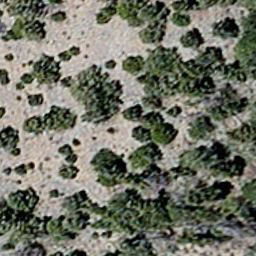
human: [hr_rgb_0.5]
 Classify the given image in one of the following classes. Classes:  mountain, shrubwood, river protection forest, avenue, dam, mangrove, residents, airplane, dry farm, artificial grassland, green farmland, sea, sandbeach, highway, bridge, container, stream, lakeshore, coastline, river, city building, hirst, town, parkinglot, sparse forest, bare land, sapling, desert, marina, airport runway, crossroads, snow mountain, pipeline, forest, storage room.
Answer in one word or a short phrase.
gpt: sparse forest